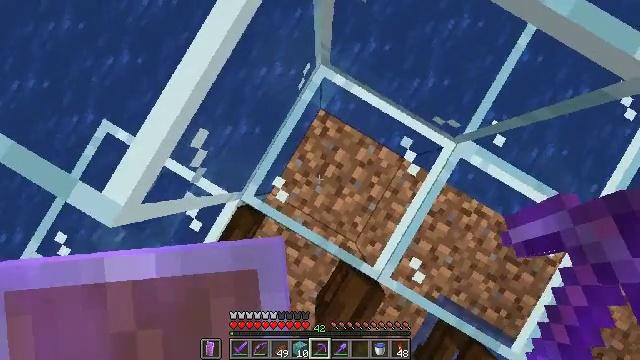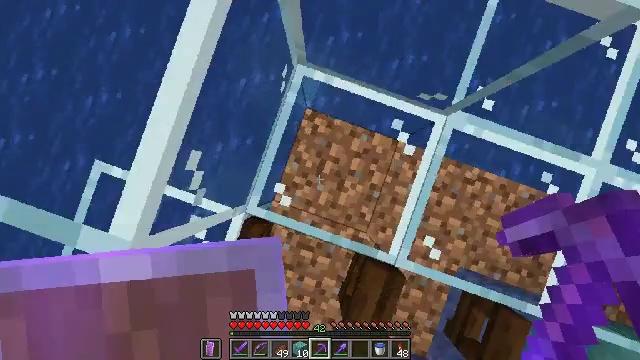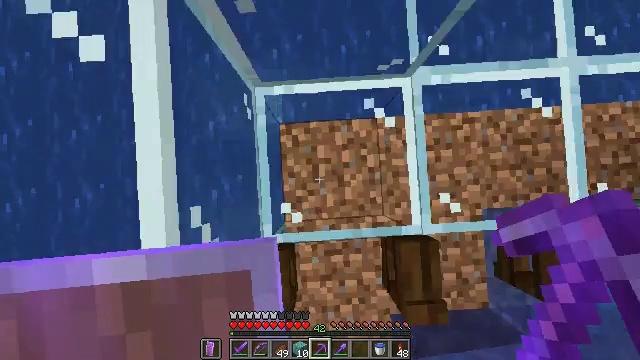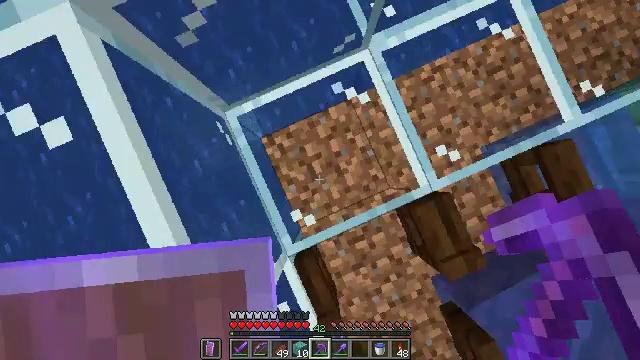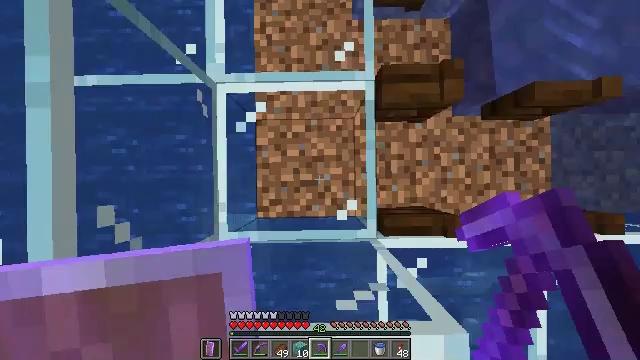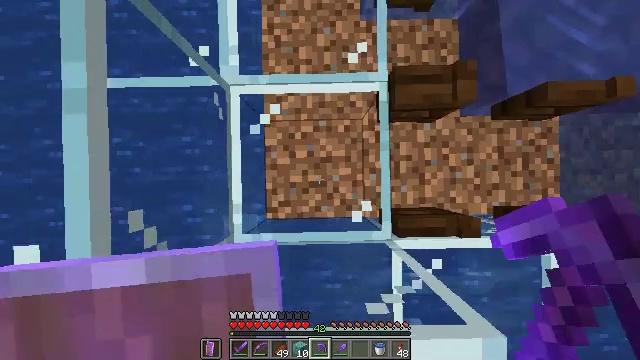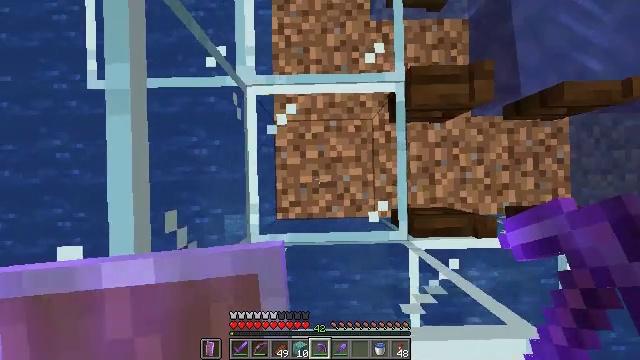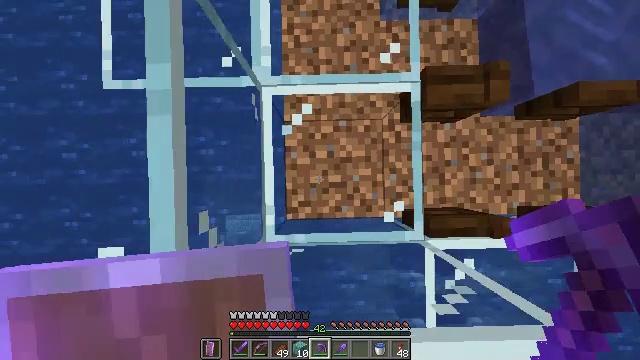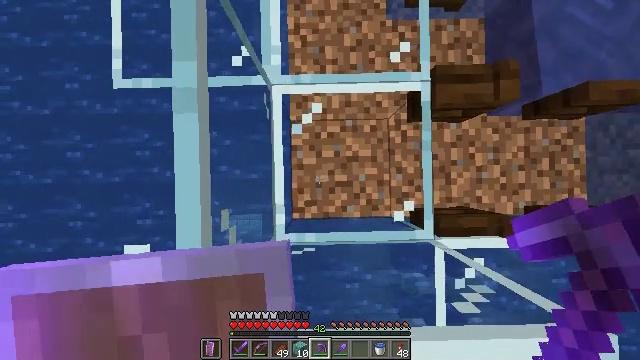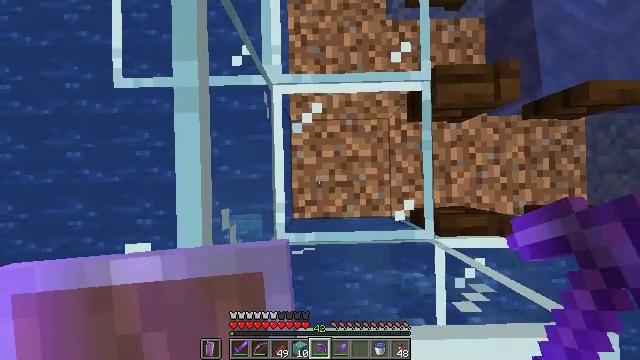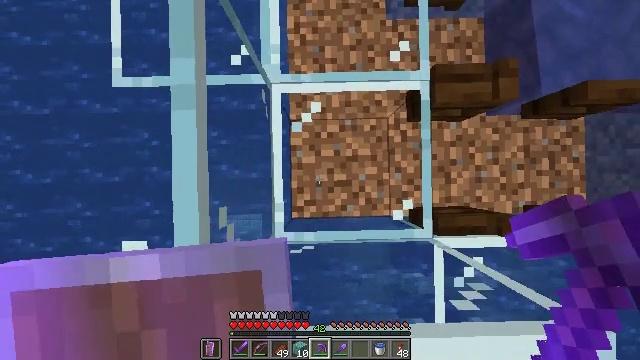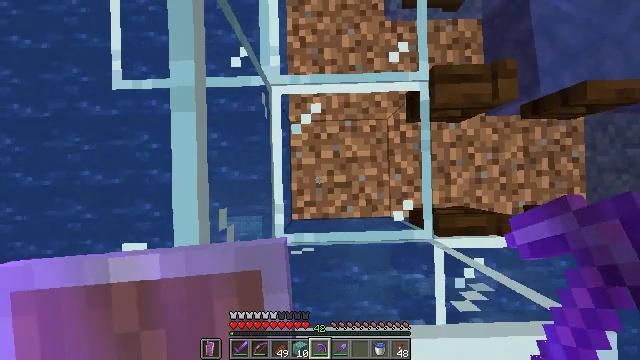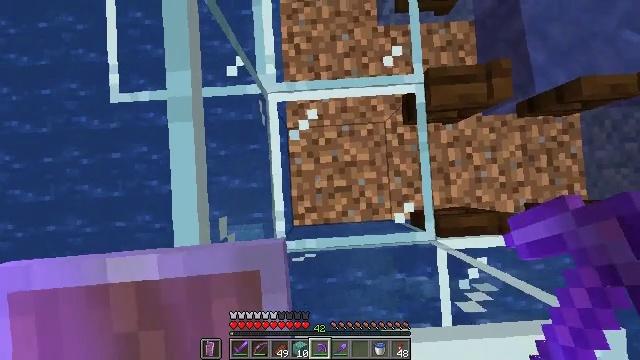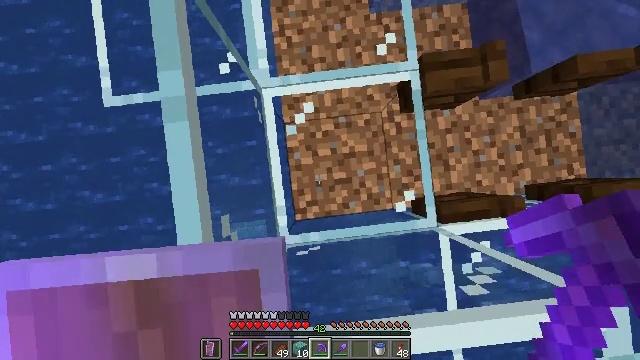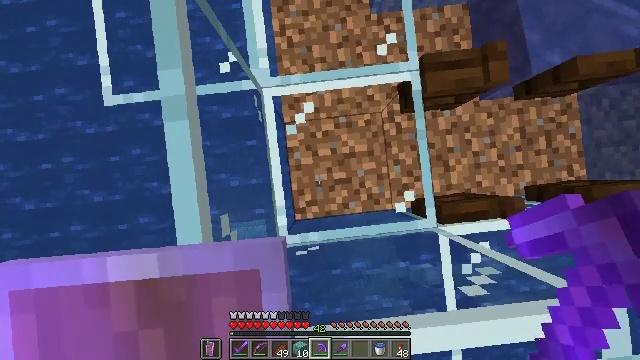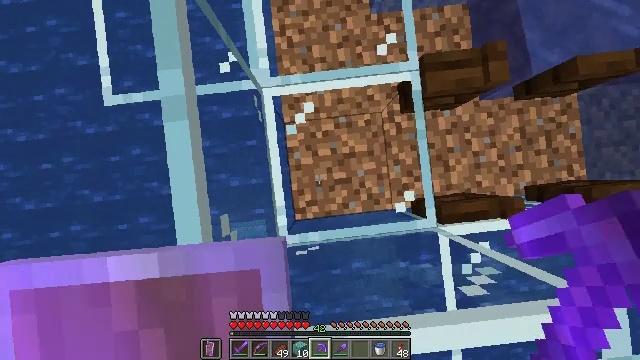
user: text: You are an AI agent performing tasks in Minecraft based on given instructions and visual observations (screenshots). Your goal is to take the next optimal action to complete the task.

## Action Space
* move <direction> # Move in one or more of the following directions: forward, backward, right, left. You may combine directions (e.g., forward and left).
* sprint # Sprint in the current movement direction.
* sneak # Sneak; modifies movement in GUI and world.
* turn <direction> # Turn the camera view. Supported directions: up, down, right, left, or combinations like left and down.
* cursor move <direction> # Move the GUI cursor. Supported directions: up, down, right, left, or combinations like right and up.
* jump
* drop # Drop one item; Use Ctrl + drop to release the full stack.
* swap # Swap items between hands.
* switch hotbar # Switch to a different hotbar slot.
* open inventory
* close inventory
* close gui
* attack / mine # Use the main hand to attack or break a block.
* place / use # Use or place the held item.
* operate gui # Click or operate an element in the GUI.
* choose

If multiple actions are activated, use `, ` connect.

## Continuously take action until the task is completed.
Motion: motion action
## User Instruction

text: Mine the glass to clear the view.
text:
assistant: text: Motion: turn right and down
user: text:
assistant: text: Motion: turn right and up
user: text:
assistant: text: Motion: turn right
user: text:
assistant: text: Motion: turn right and down
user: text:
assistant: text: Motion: move left
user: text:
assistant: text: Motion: move left
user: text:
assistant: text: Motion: no_op
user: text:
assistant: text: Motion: no_op
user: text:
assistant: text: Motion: no_op
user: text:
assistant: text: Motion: no_op
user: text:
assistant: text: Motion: no_op
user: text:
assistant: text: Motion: turn right and up
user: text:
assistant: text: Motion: turn right and down
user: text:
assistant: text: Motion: no_op
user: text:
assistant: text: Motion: no_op
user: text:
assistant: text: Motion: no_op
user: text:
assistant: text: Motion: no_op
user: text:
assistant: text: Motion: attack / mine
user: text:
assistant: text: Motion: attack / mine
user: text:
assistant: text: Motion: attack / mine
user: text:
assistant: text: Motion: attack / mine
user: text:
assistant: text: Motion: attack / mine
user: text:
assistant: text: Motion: attack / mine
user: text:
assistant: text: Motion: attack / mine
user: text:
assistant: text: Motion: attack / mine
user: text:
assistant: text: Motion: attack / mine
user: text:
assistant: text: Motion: attack / mine
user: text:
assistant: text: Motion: attack / mine
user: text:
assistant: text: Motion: no_op
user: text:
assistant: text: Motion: no_op